Question: I am trying to use plain and simple DataTables with RequireJS. But I can not figure out how to setup my main.js file. This is what I have:
'''
require.config({
paths: {
modernizr: 'libs/custom.modernizr',
jquery: '../components/jquery/jquery',
datatables: '../components/datatables/media/src/DataTables'
},
'''
However as soon as add
'''
require(["datatables"]), function (whatever) {... });
'''
I always receive this error:
'''
Error: Module name "api.static.js" has not been loaded yet for context: _
'''
I've tried using "shim" to make jquery a dependency of datatable but I get the same error.
Does anyone know how to setup a really simple datatable using requireJS?
UPDATE:
Here is the full main.js file:
'''
require.config({
paths: {
jquery: '../components/jquery/jquery',
datatables: '../components/datatables/media/src/DataTables'
},
shim: {
"datatables": ['jquery']
}
});
require(["jquery", "datatables"], function () {
$('#test').dataTable( {
"aaData": [
['Trident', 'Internet Explorer 4.0', 'Win 95+', 4, 'X'],
['Trident', 'Internet Explorer 5.0', 'Win 95+', 5, 'C']
],
"aoColumns": [
{ "sTitle": "Engine" },
{ "sTitle": "Browser" },
{ "sTitle": "Platform" },
{ "sTitle": "Version" },
{ "sTitle": "Grade" }
]
});
});
'''
And here is the exact error message. I tried with multiple versions of Jquery and in multiple browsers and always receive this same message:

If it matters I built this main.js by using the zurb-foundation yo generator and then using
'''
bower install --save jquery#1.11.0
bower install --save datatables
'''
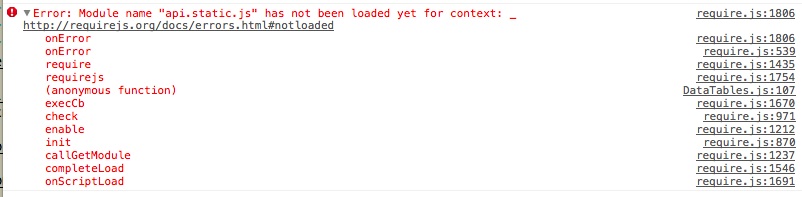
Answer: I figured it out. The problem was that I was pointing datatables variable in this line
'''
datatables: '../components/datatables/media/src/DataTables'
'''
to the file "DataTables.js." This is the wrong file. It should be pointing to "jquery.dataTables.js" like this:
'''
datatables: '../components/datatables/media/js/jquery.dataTables'
'''
Hopefully, this helps someone avoid this confusion in the future.